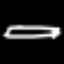
Label: pencil